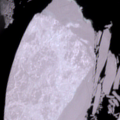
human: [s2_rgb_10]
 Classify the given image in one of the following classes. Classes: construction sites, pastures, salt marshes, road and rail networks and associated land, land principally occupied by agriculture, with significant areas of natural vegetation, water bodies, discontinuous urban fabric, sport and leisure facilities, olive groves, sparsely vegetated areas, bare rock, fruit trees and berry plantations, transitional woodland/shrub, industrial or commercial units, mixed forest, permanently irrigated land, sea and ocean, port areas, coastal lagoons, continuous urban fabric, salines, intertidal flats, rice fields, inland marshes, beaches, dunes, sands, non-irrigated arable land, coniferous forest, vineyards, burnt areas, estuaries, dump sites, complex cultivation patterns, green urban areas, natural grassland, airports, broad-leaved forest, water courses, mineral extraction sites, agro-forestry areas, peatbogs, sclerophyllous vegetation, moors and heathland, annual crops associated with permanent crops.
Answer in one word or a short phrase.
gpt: sea and ocean